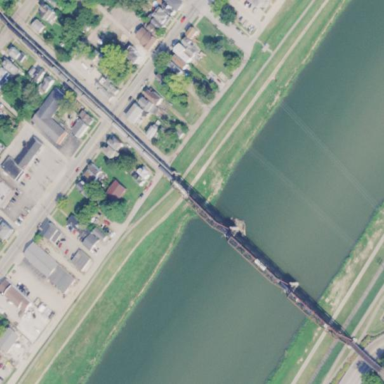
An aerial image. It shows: Truss bridge constructed as man-made structure.